Interaction volume radius: 10 \u00c5
Interaction volume height: 35 \u00c5
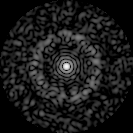
Disorder parameter: 0.835